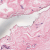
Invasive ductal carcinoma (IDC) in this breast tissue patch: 0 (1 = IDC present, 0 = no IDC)